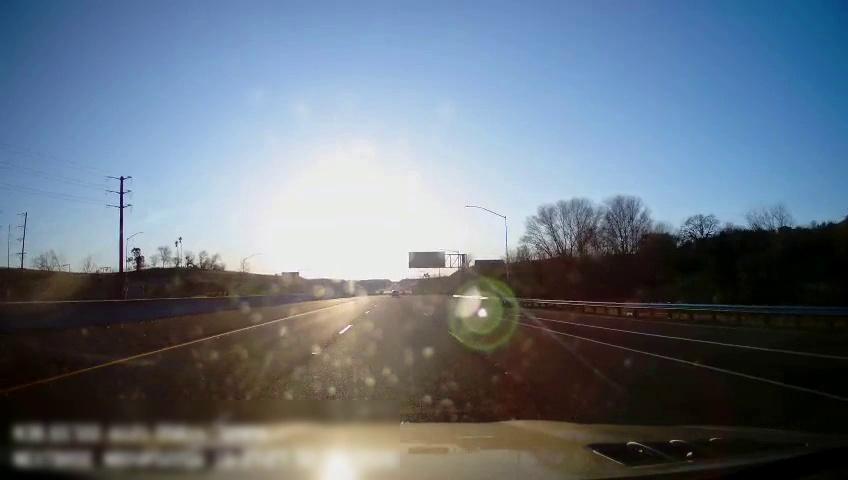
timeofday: Day
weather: Sunny
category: Drivable Space
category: Lanes | Alternate Lane
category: Lanes | Alternate Lane
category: Lanes | Current Lane
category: Lanes | Current Lane
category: Lanes | Alternate Lane
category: Traffic | Signs